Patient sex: F
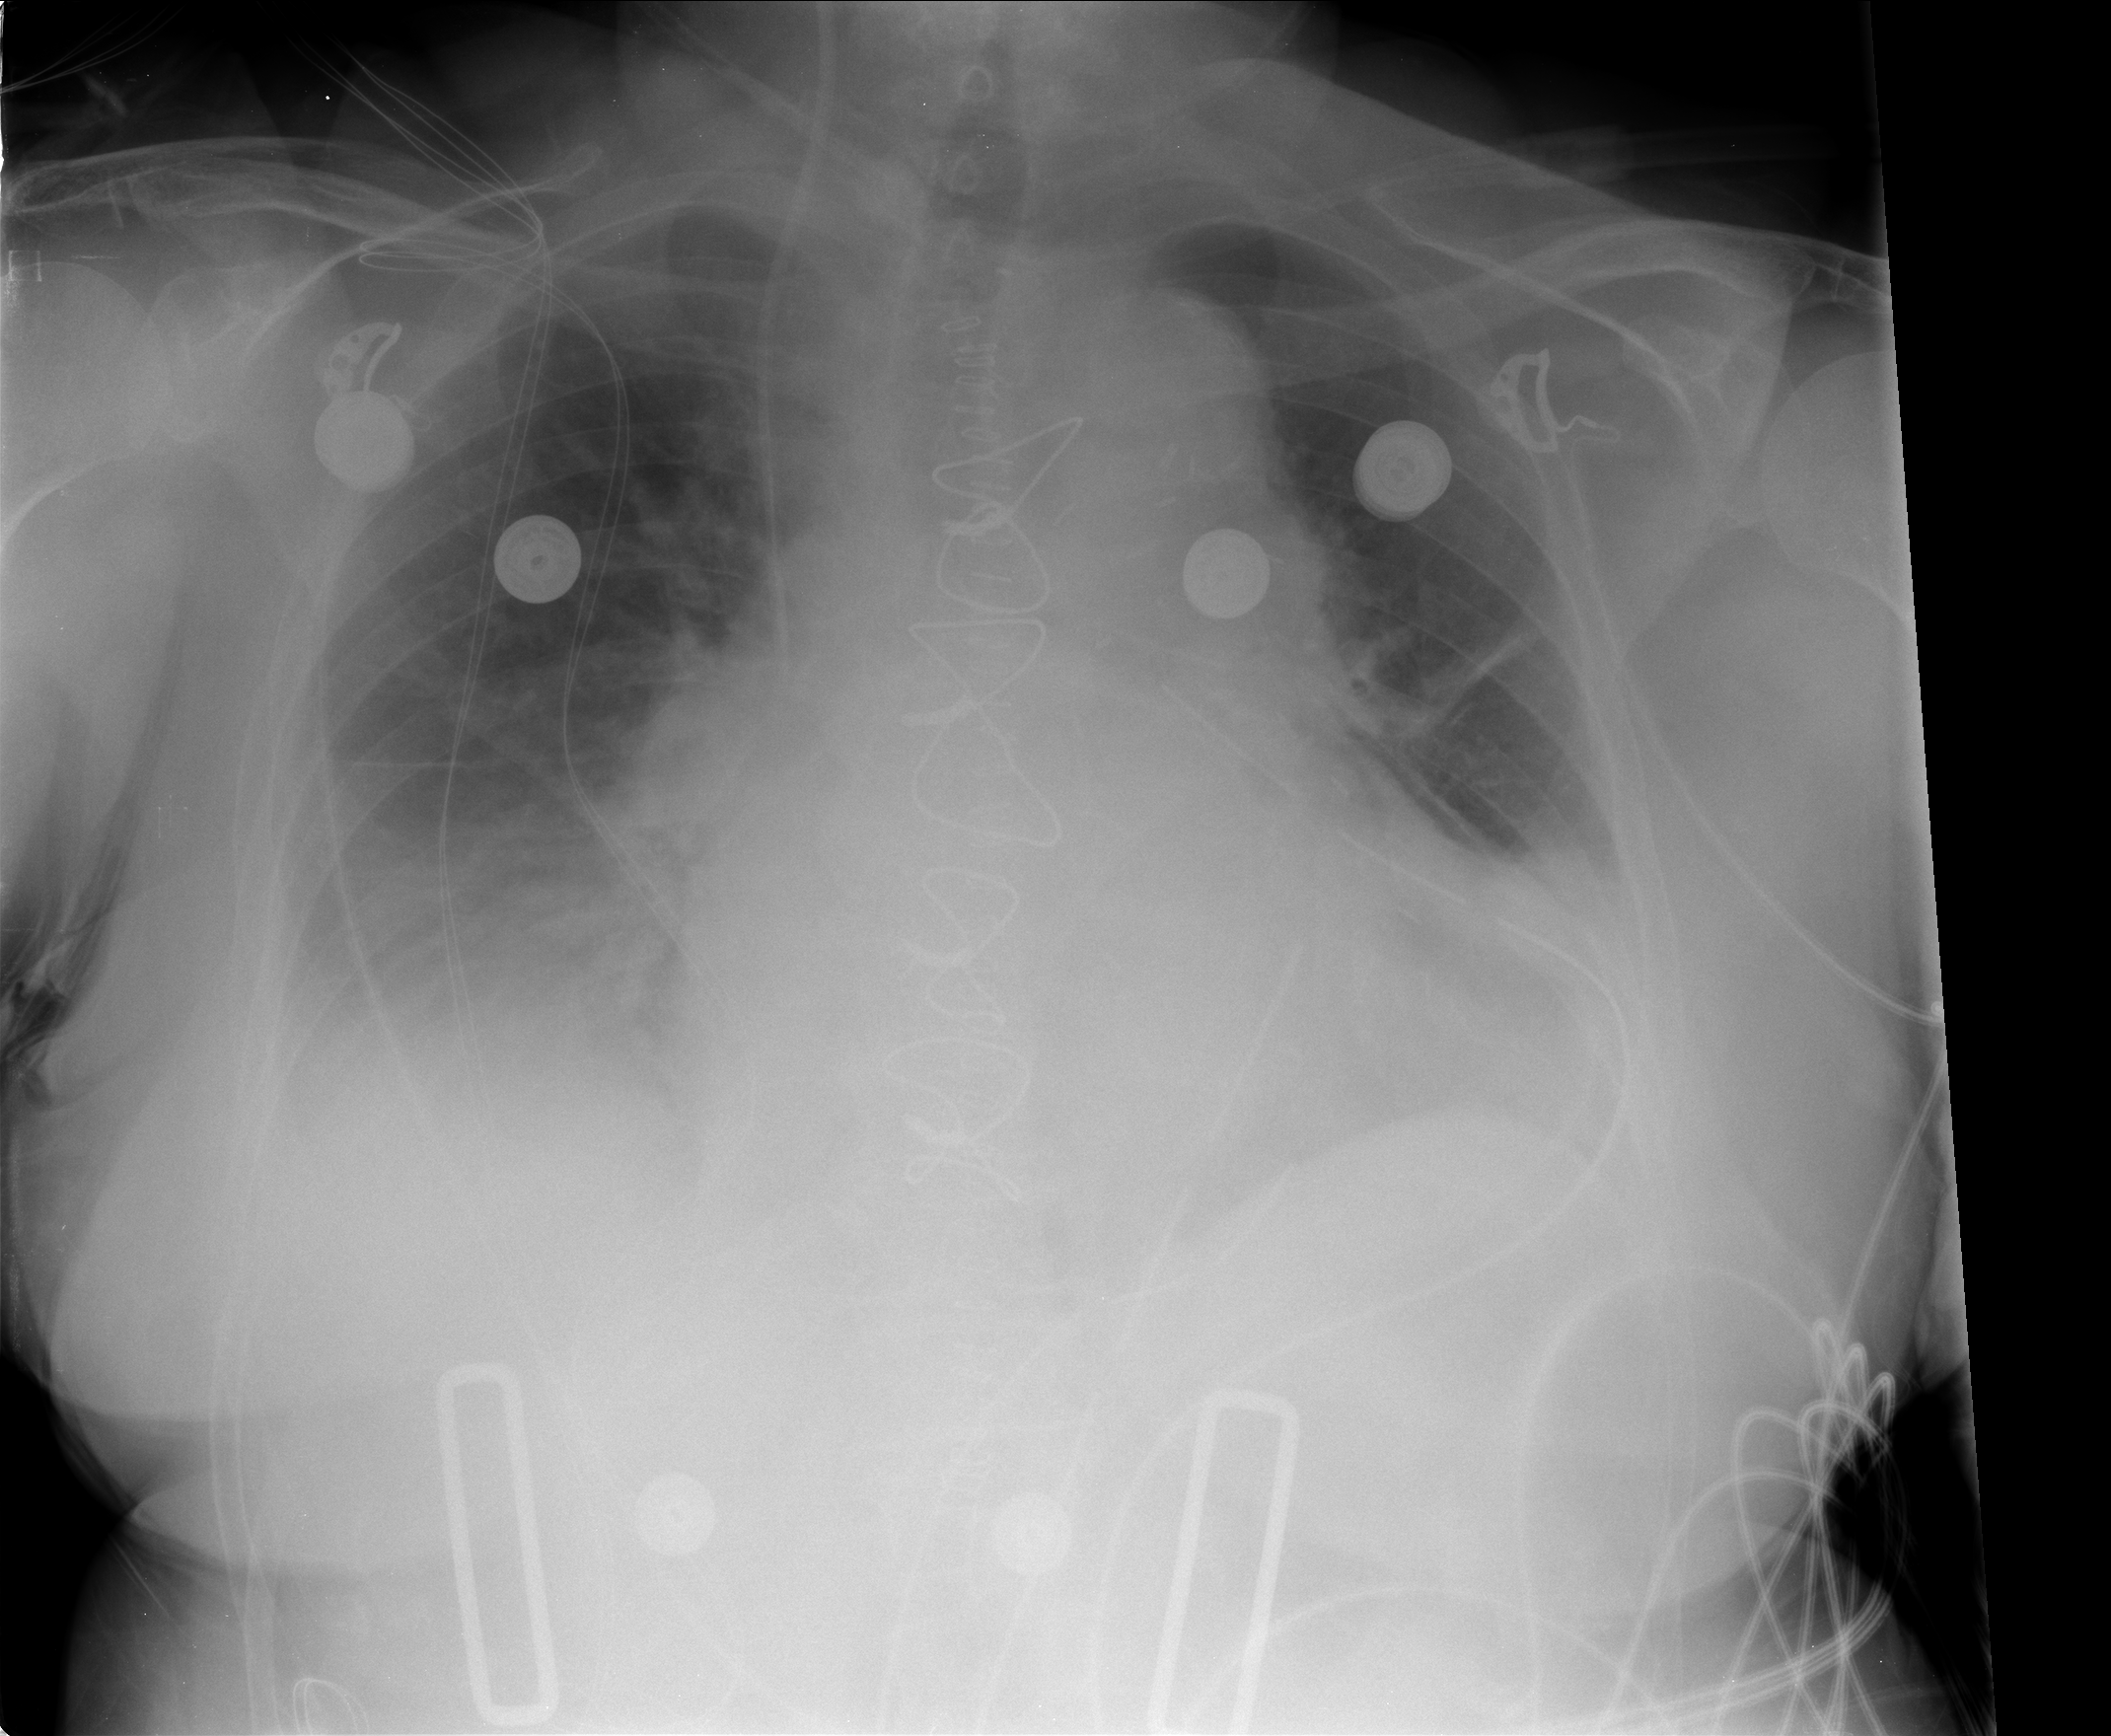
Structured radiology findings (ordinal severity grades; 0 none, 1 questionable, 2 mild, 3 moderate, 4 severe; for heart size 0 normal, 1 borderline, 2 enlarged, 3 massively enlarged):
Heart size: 2
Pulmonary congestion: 0
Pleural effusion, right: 2
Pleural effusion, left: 1
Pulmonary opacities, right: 0
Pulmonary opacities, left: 0
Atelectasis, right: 1
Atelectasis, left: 2